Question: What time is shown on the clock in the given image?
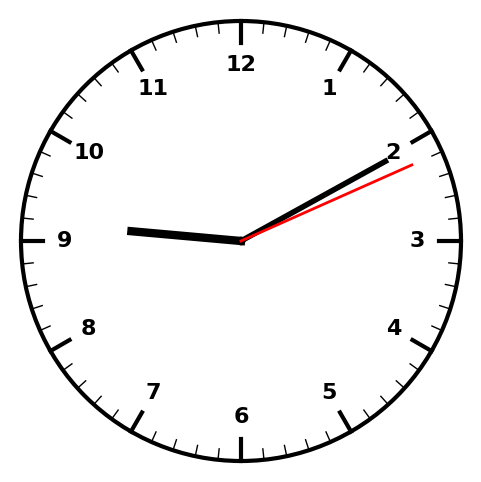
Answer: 09:10:11